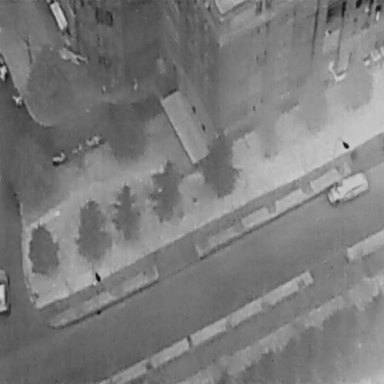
There are two Cars in the infrared image.